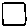
Label: square